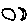
Label: moon